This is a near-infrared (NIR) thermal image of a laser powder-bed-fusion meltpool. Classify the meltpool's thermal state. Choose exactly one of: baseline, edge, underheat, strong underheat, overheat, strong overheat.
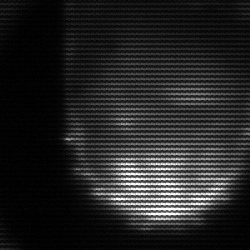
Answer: edge